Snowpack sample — Snodgrass Mountain, Crested Butte, Colorado (2/4/25, 12:06 PM MST)
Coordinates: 38.923, -106.968
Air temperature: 35 °F
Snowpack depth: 80 cm
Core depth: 50 cm
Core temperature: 30.2 °F
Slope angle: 14°, slope face: 78°
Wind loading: low
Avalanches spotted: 0
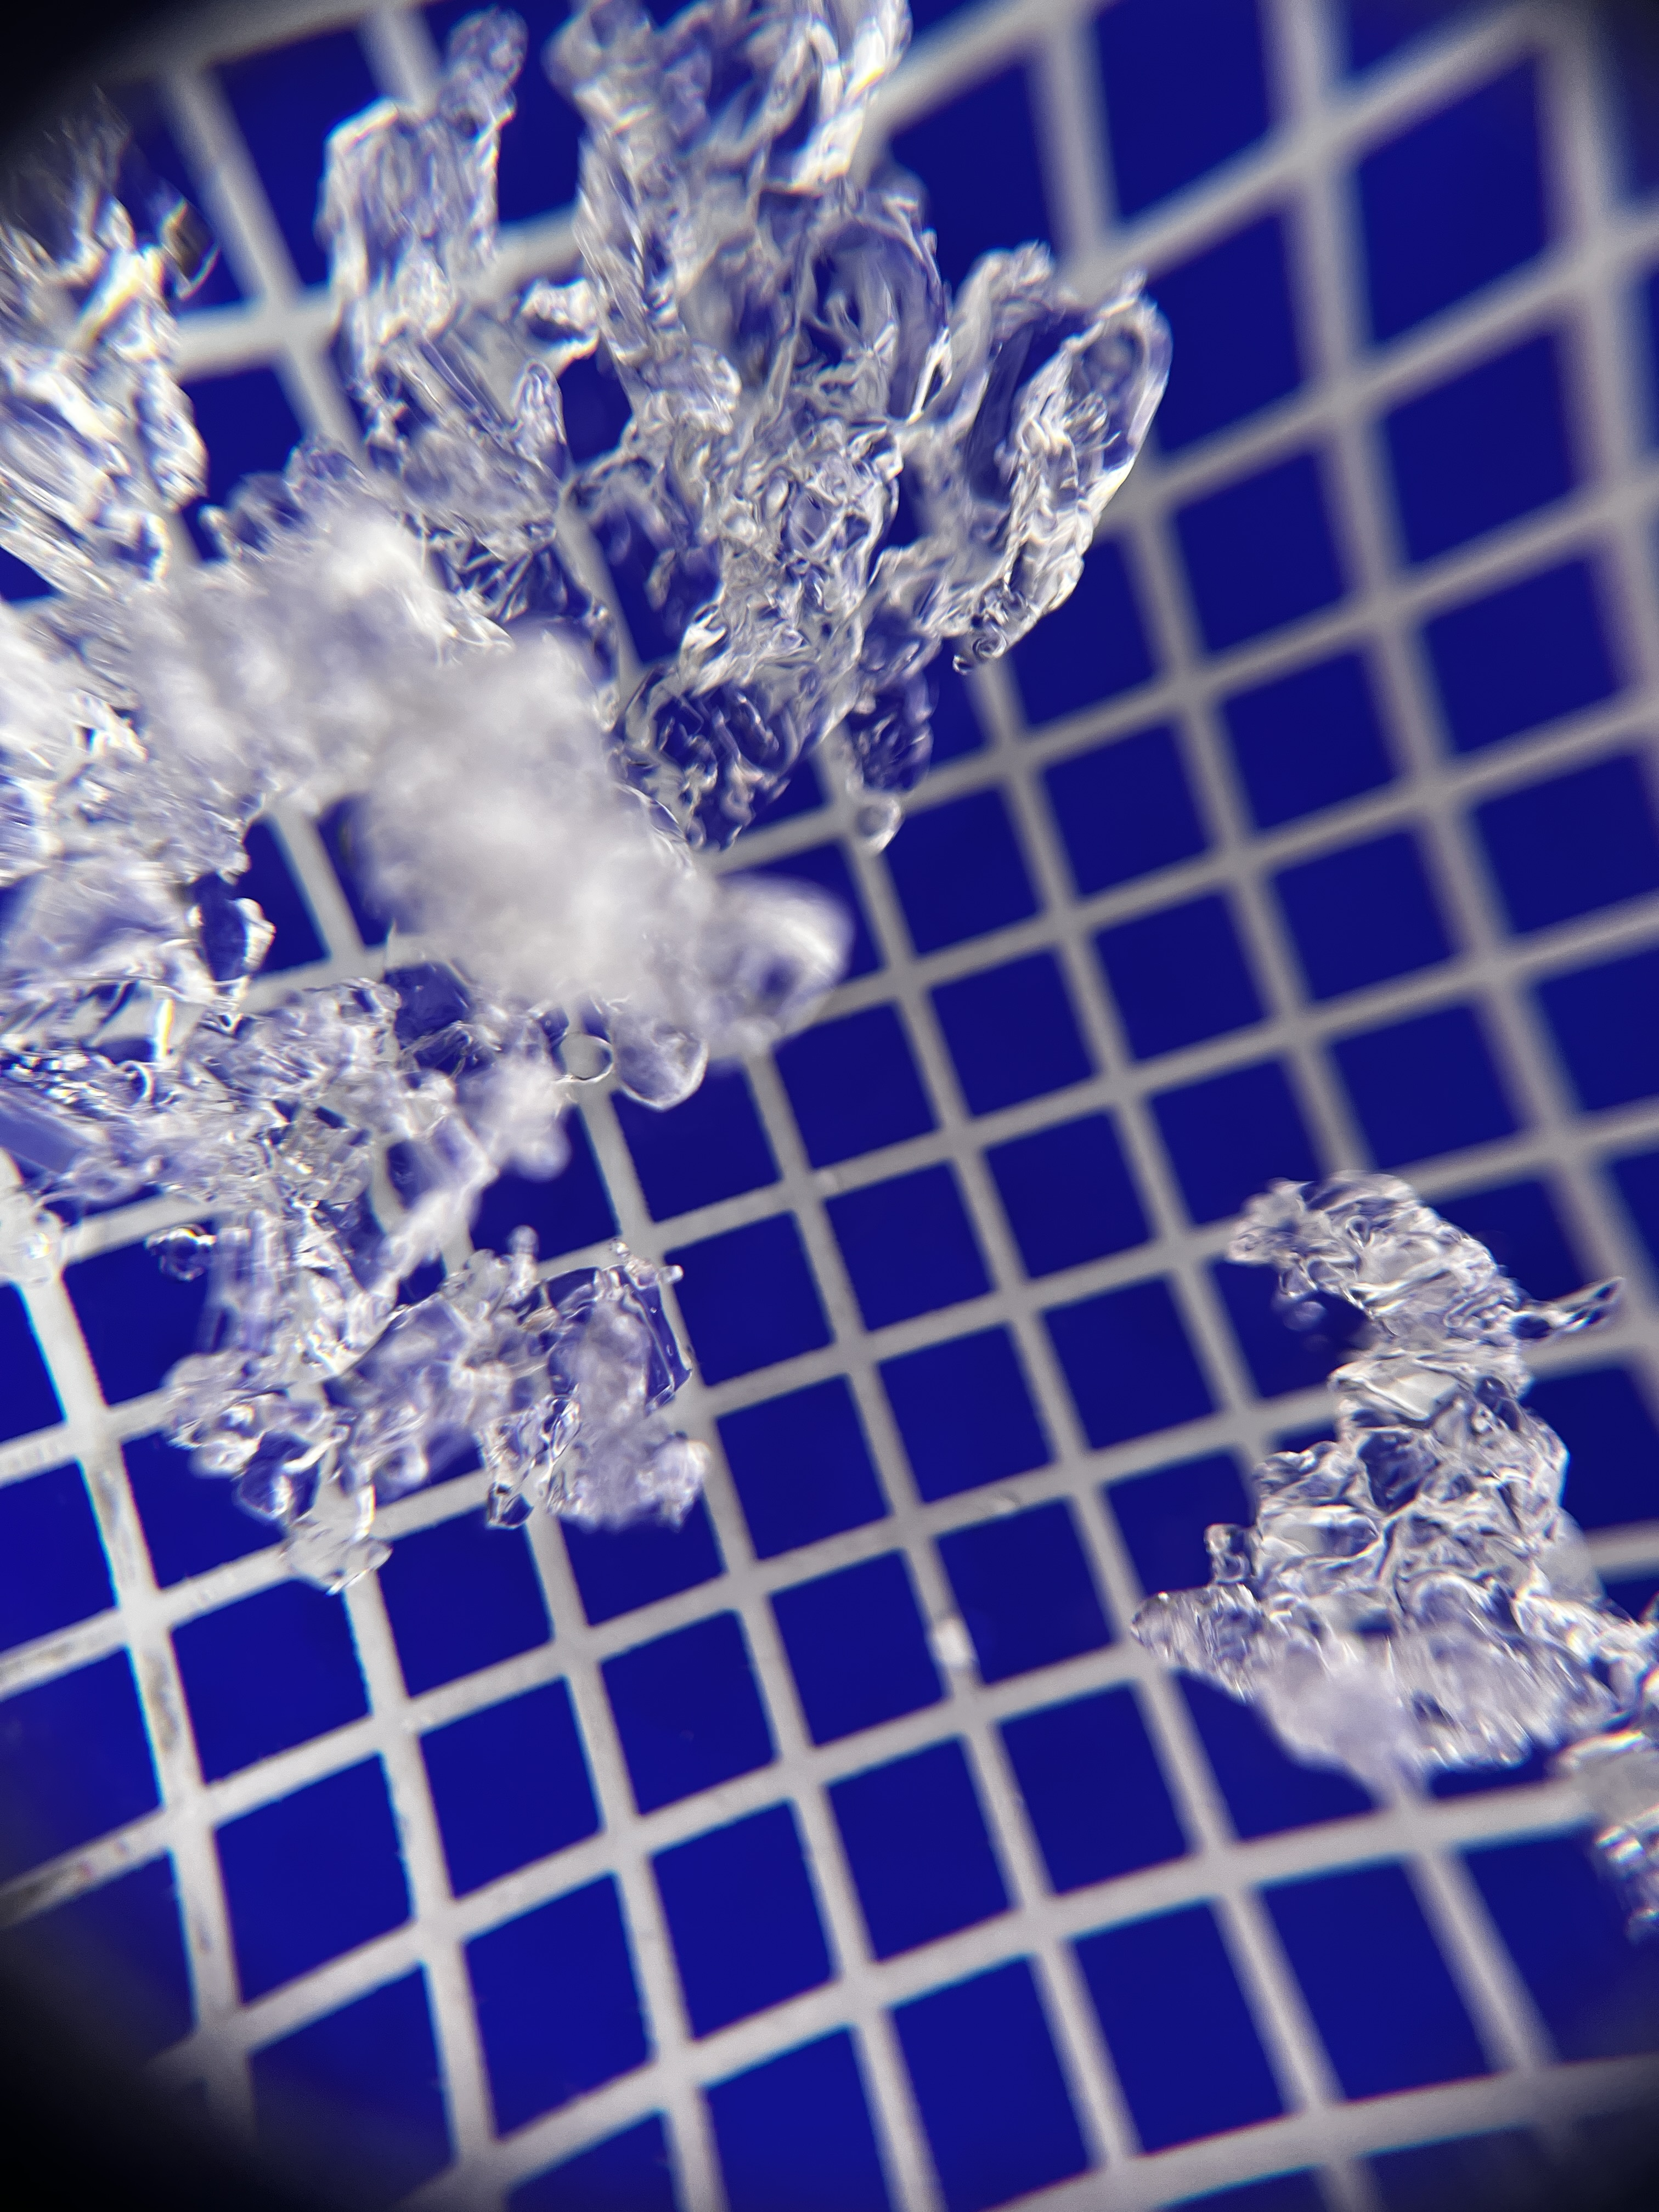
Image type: magnified_profile
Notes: No avalanches nearby, unusually warm weather for the last month reported by residents, Collected 25 yards from treeline